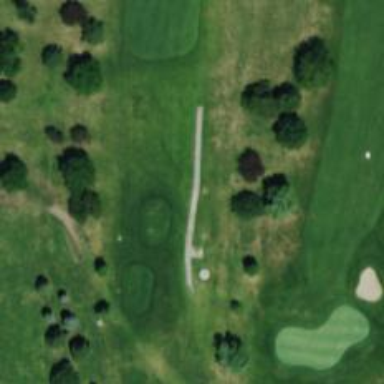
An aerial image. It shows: Path designated for golf carts.